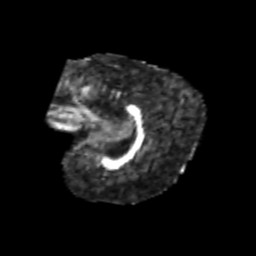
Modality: FA
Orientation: sagittal
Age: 7
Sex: female
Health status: healthy